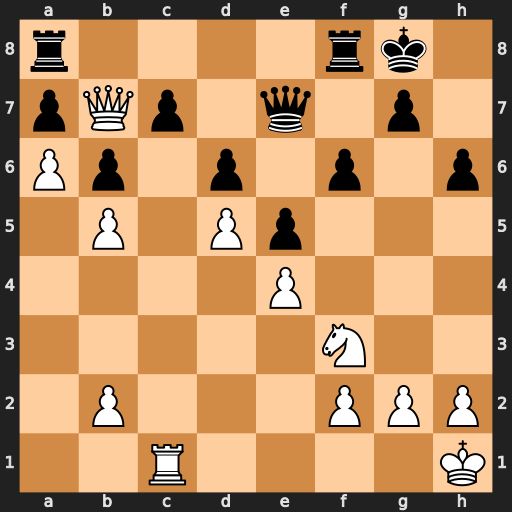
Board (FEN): r4rk1/pQp1q1p1/Pp1p1p1p/1P1Pp3/4P3/5N2/1P3PPP/2R4K
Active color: w
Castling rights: -
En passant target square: -
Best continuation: Rxc7 Qxc7 Qxc7